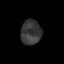
Tissue: skin
Cell type: Epithelial cells
Senescence score: 0.218
Nuclear area (px): 502
Mean DAPI intensity: 55.58